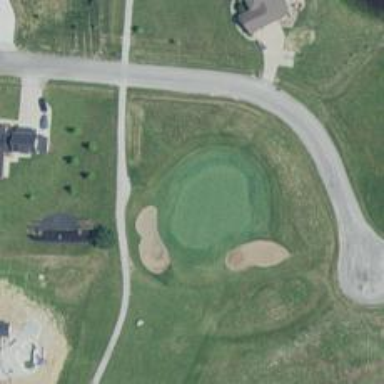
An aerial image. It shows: Golf hole.